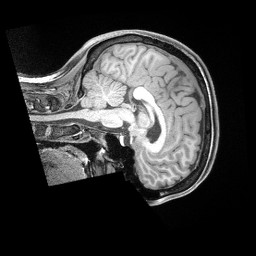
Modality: T1w
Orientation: sagittal
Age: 34
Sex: female
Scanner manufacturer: siemens
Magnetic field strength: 3 T
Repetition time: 2 s
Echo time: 0.00211 s